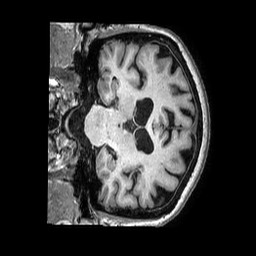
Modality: T1w
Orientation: coronal
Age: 74
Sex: female
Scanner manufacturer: philips
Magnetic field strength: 3 T
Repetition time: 0.006618 s
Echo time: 0.002984 s